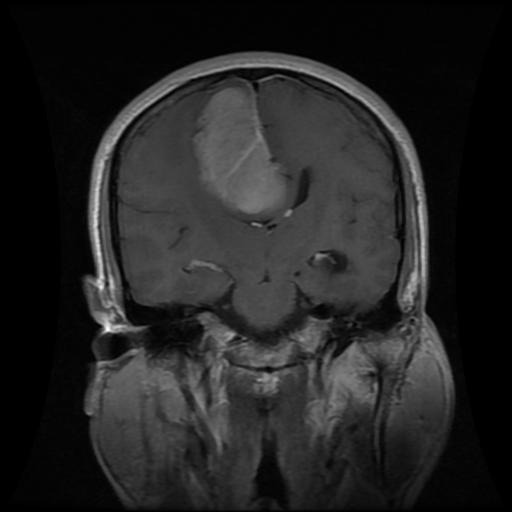
Label: meningioma